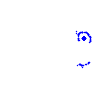
Particle: electron